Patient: sex F, age 73
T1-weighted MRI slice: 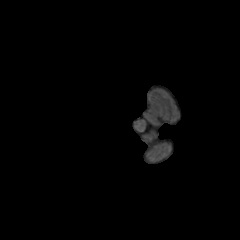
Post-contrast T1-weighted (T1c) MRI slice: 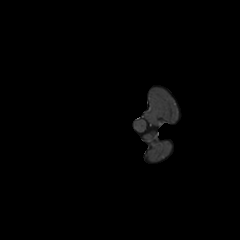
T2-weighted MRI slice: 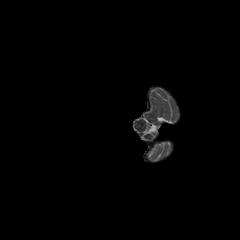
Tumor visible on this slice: no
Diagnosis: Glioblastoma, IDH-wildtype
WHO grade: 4